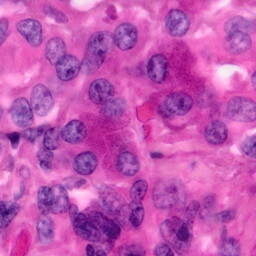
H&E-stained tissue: Pancreatic